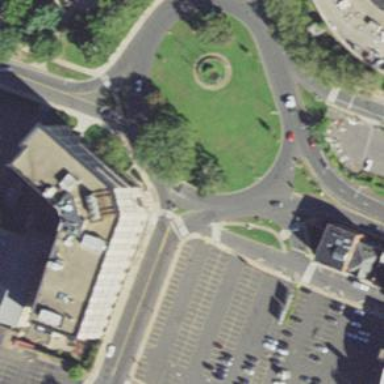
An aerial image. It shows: Circular junction on primary highway.